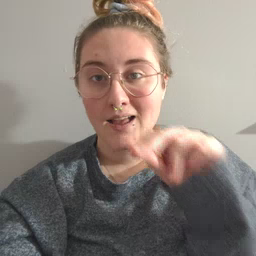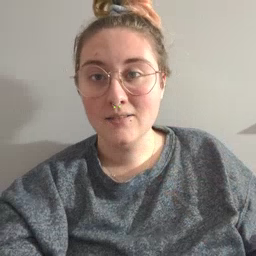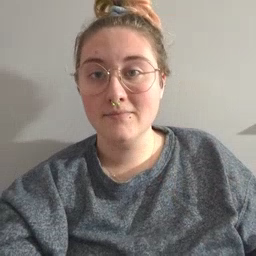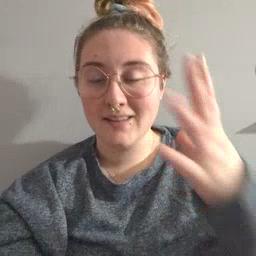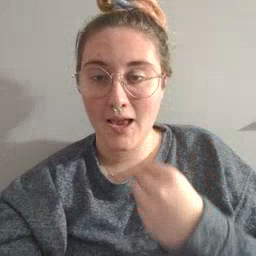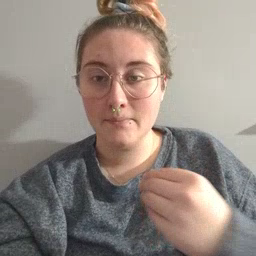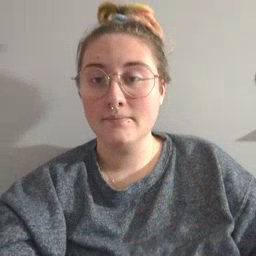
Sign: nap